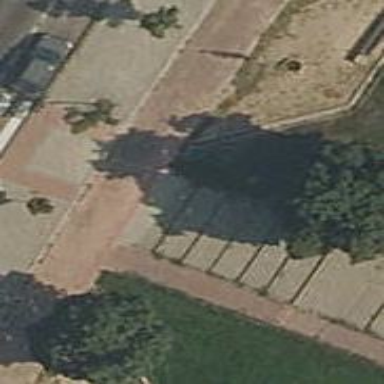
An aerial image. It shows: Road with steps.